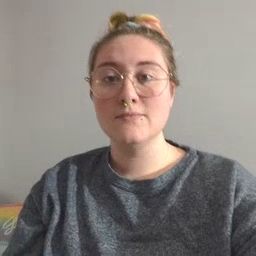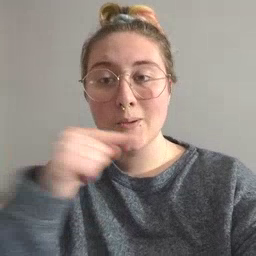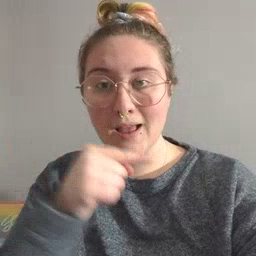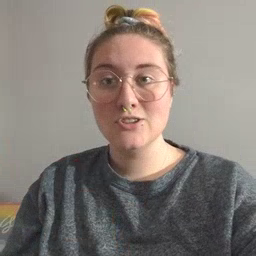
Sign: toothbrush